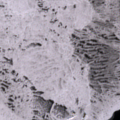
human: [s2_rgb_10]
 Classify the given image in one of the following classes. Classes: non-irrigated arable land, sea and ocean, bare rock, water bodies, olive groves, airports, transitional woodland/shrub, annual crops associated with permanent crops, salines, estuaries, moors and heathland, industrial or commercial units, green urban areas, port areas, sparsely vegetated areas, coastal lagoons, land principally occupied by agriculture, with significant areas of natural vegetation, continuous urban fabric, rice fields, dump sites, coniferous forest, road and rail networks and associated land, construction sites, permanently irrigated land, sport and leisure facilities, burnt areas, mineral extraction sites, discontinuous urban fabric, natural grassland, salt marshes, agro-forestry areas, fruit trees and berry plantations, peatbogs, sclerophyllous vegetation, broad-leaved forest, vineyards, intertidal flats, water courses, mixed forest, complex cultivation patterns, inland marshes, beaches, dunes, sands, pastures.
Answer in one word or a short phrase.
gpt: sea and ocean